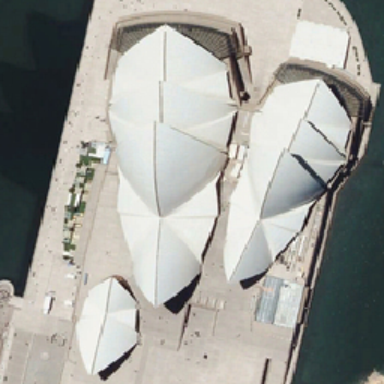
Next to the two white conference centers is a blue sea .